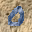
Label: 0